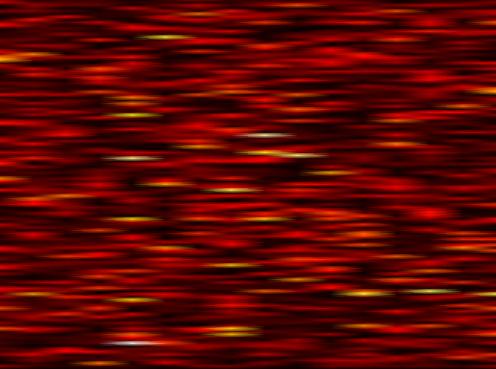
Label: WOLA